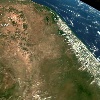
Label: land